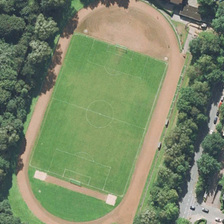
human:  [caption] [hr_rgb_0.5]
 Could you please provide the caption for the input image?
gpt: two buildings and the road around the playground .

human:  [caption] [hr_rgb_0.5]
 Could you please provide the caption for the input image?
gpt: many green trees are around a playground with a football field in it .

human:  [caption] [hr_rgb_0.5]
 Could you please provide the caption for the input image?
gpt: many green trees are around a playground with a football field in it .

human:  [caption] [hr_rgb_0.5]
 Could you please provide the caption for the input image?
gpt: the playground consists of a red track and a green football field .

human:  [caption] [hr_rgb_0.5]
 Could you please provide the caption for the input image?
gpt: the playground consists of a red track and a green football field .